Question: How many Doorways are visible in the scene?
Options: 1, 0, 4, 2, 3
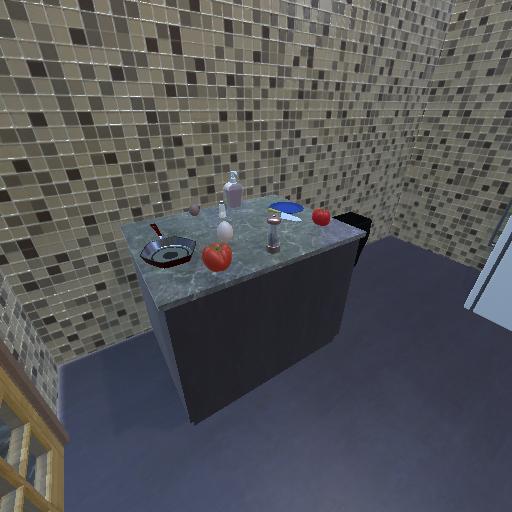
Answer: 1